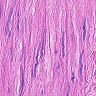
Metastatic tissue present: no